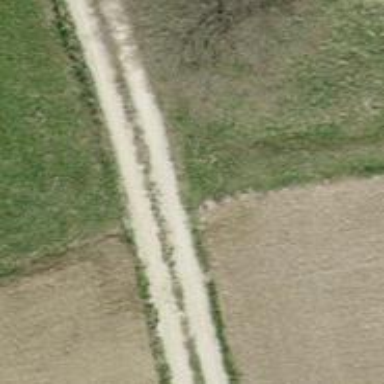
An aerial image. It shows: Gravel track with Grade 3 quality.